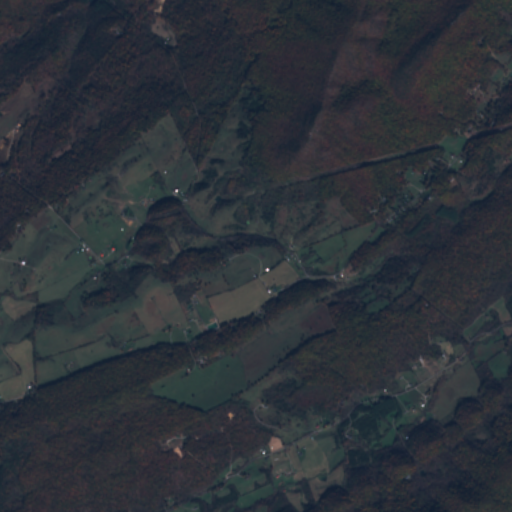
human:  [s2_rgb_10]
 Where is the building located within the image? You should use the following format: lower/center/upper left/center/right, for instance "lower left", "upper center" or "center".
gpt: There is no building in the image.